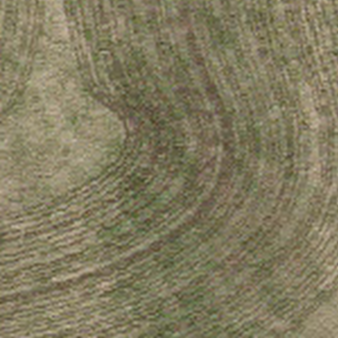
Label: other